Question: A simple script for moving a file vom the documentdirectory to a subdirectory don't work
> Moved failed with error: The operation couldn't be completed. (Cocoa error 4.)
'''
var fileManager : NSFileManager = NSFileManager.defaultManager()
var folderDocuments = NSSearchPathForDirectoriesInDomains(.DocumentDirectory, .UserDomainMask, true)[0] as! String
func moveFile(fileDirSource: String, fileDirDestination: String, fileName: String) -> Bool
{
var error: NSError?
var filePathSource : String = folderDocuments
if(fileDirSource != "")
{
filePathSource = folderDocuments.stringByAppendingPathComponent(fileDirSource)
}
filePathSource = filePathSource.stringByAppendingPathComponent(fileName)
var filePathDestination : String = folderDocuments.stringByAppendingPathComponent(fileDirDestination)
filePathDestination = filePathDestination.stringByAppendingPathComponent(fileName)
println(filePathSource)
println(filePathDestination)
if self.checkIfFileExists(filePathSource)
{
if fileManager.moveItemAtPath(filePathSource, toPath: filePathDestination, error: &error)
{
println("Move successful")
return true
}
else
{
println("Moved failed with error: \(error!.localizedDescription)")
return false
}
}
else
{
return false
}
}
'''
I try it with the Simulator of Xcode. The following function returns true, because the file exist in the Documentdirectory. Also the destinationfolder exist and the destinationfolder is empty.
'''
func checkIfFileExists(fileNameWithPath: String) -> Bool
{
return fileManager.fileExistsAtPath(fileNameWithPath)
}
'''
Here are the two pathvalues
SourcePath
> /Users/rwollenschlaeger/Library/Developer/CoreSimulator/Devices/111A9376-75A8-45CD-86DA-BDA53D8B4EDB/data/Containers/Data/Application/5C01BB3D-586E-409D-9378-BEFFE91A410B/Documents/done_123.txt
DestinationPath
> /Users/rwollenschlaeger/Library/Developer/CoreSimulator/Devices/111A9376-75A8-45CD-86DA-BDA53D8B4EDB/data/Containers/Data/Application/5C01BB3D-586E-409D-9378-BEFFE91A410B/Documents/Input/done_123.txt
Here is the function of the AppDelegate, where i start to move the file:
'''
func application(application: UIApplication, didFinishLaunchingWithOptions launchOptions: [NSObject: AnyObject]?) -> Bool {
// Override point for customization after application launch.
let splitViewController = self.window!.rootViewController as! UISplitViewController
let navigationController = splitViewController.viewControllers[splitViewController.viewControllers.count-1] as! UINavigationController
navigationController.topViewController.navigationItem.leftBarButtonItem = splitViewController.displayModeButtonItem()
splitViewController.delegate = self
let masterNavigationController = splitViewController.viewControllers[0] as! UINavigationController
let controller = masterNavigationController.topViewController as! MasterViewController
controller.managedObjectContext = self.managedObjectContext
let dirPaths = NSSearchPathForDirectoriesInDomains(.DocumentDirectory, .UserDomainMask, true)
println("App Path: \(dirPaths)")
// Folder for the files would be created if not exist
var fileshandling = Filehandling()
var arrFoldername = ["Inbox","Outbox","Files"]
for foldername in arrFoldername
{
if(!fileshandling.checkIfFolderExist(foldername))
{
fileshandling.mkdir(foldername)
}
else
{
println("The Folder " + foldername + " exists")
}
}
fileshandling.moveFile("", fileDirDestination: "Input", fileName: "done_123.txt")
println("UUID string: \(uuid)")
return true
}
'''
This is the console in Xcode, when i start to run my app
> App Path: > [/Users/rwollenschlaeger/Library/Developer/CoreSimulator/Devices/111A9376-75A8-45CD-86DA-BDA53D8B4EDB/data/Containers/Data/Application/CE93DA6D-8125-48B8-B4EB-C9B706A3A1DA/Documents]The Folder Inbox existsThe Folder Outbox existsThe Folder Files exists/Users/rwollenschlaeger/Library/Developer/CoreSimulator/Devices/111A9376-75A8-45CD-86DA-BDA53D8B4EDB/data/Containers/Data/Application/CE93DA6D-8125-48B8-B4EB-C9B706A3A1DA/Documents/done_123.txt/Users/rwollenschlaeger/Library/Developer/CoreSimulator/Devices/111A9376-75A8-45CD-86DA-BDA53D8B4EDB/data/Containers/Data/Application/CE93DA6D-8125-48B8-B4EB-C9B706A3A1DA/Documents/Input/done_123.txtMoved failed with error: The operation couldn't be completed. (Cocoa error 4.)UUID string: 027E0494-3E24-45B8-A2AC-7E3501BED78A
Here is the screenshot from the terminal of the documentfolder

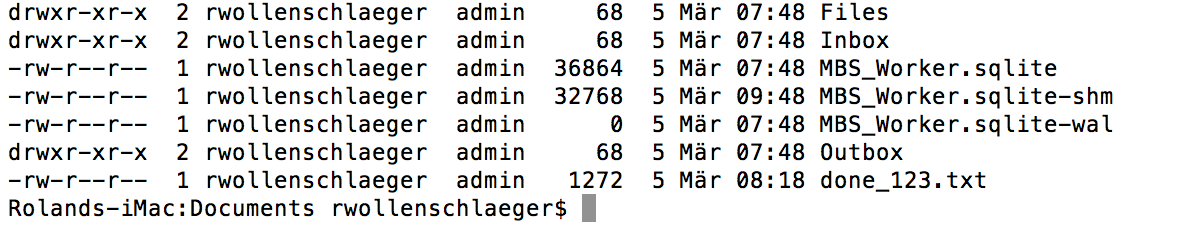
Answer: 'Cocoa error 4' here means that you are trying to move a file that does not exist or this could also mean that the target directory does not exists.